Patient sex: M
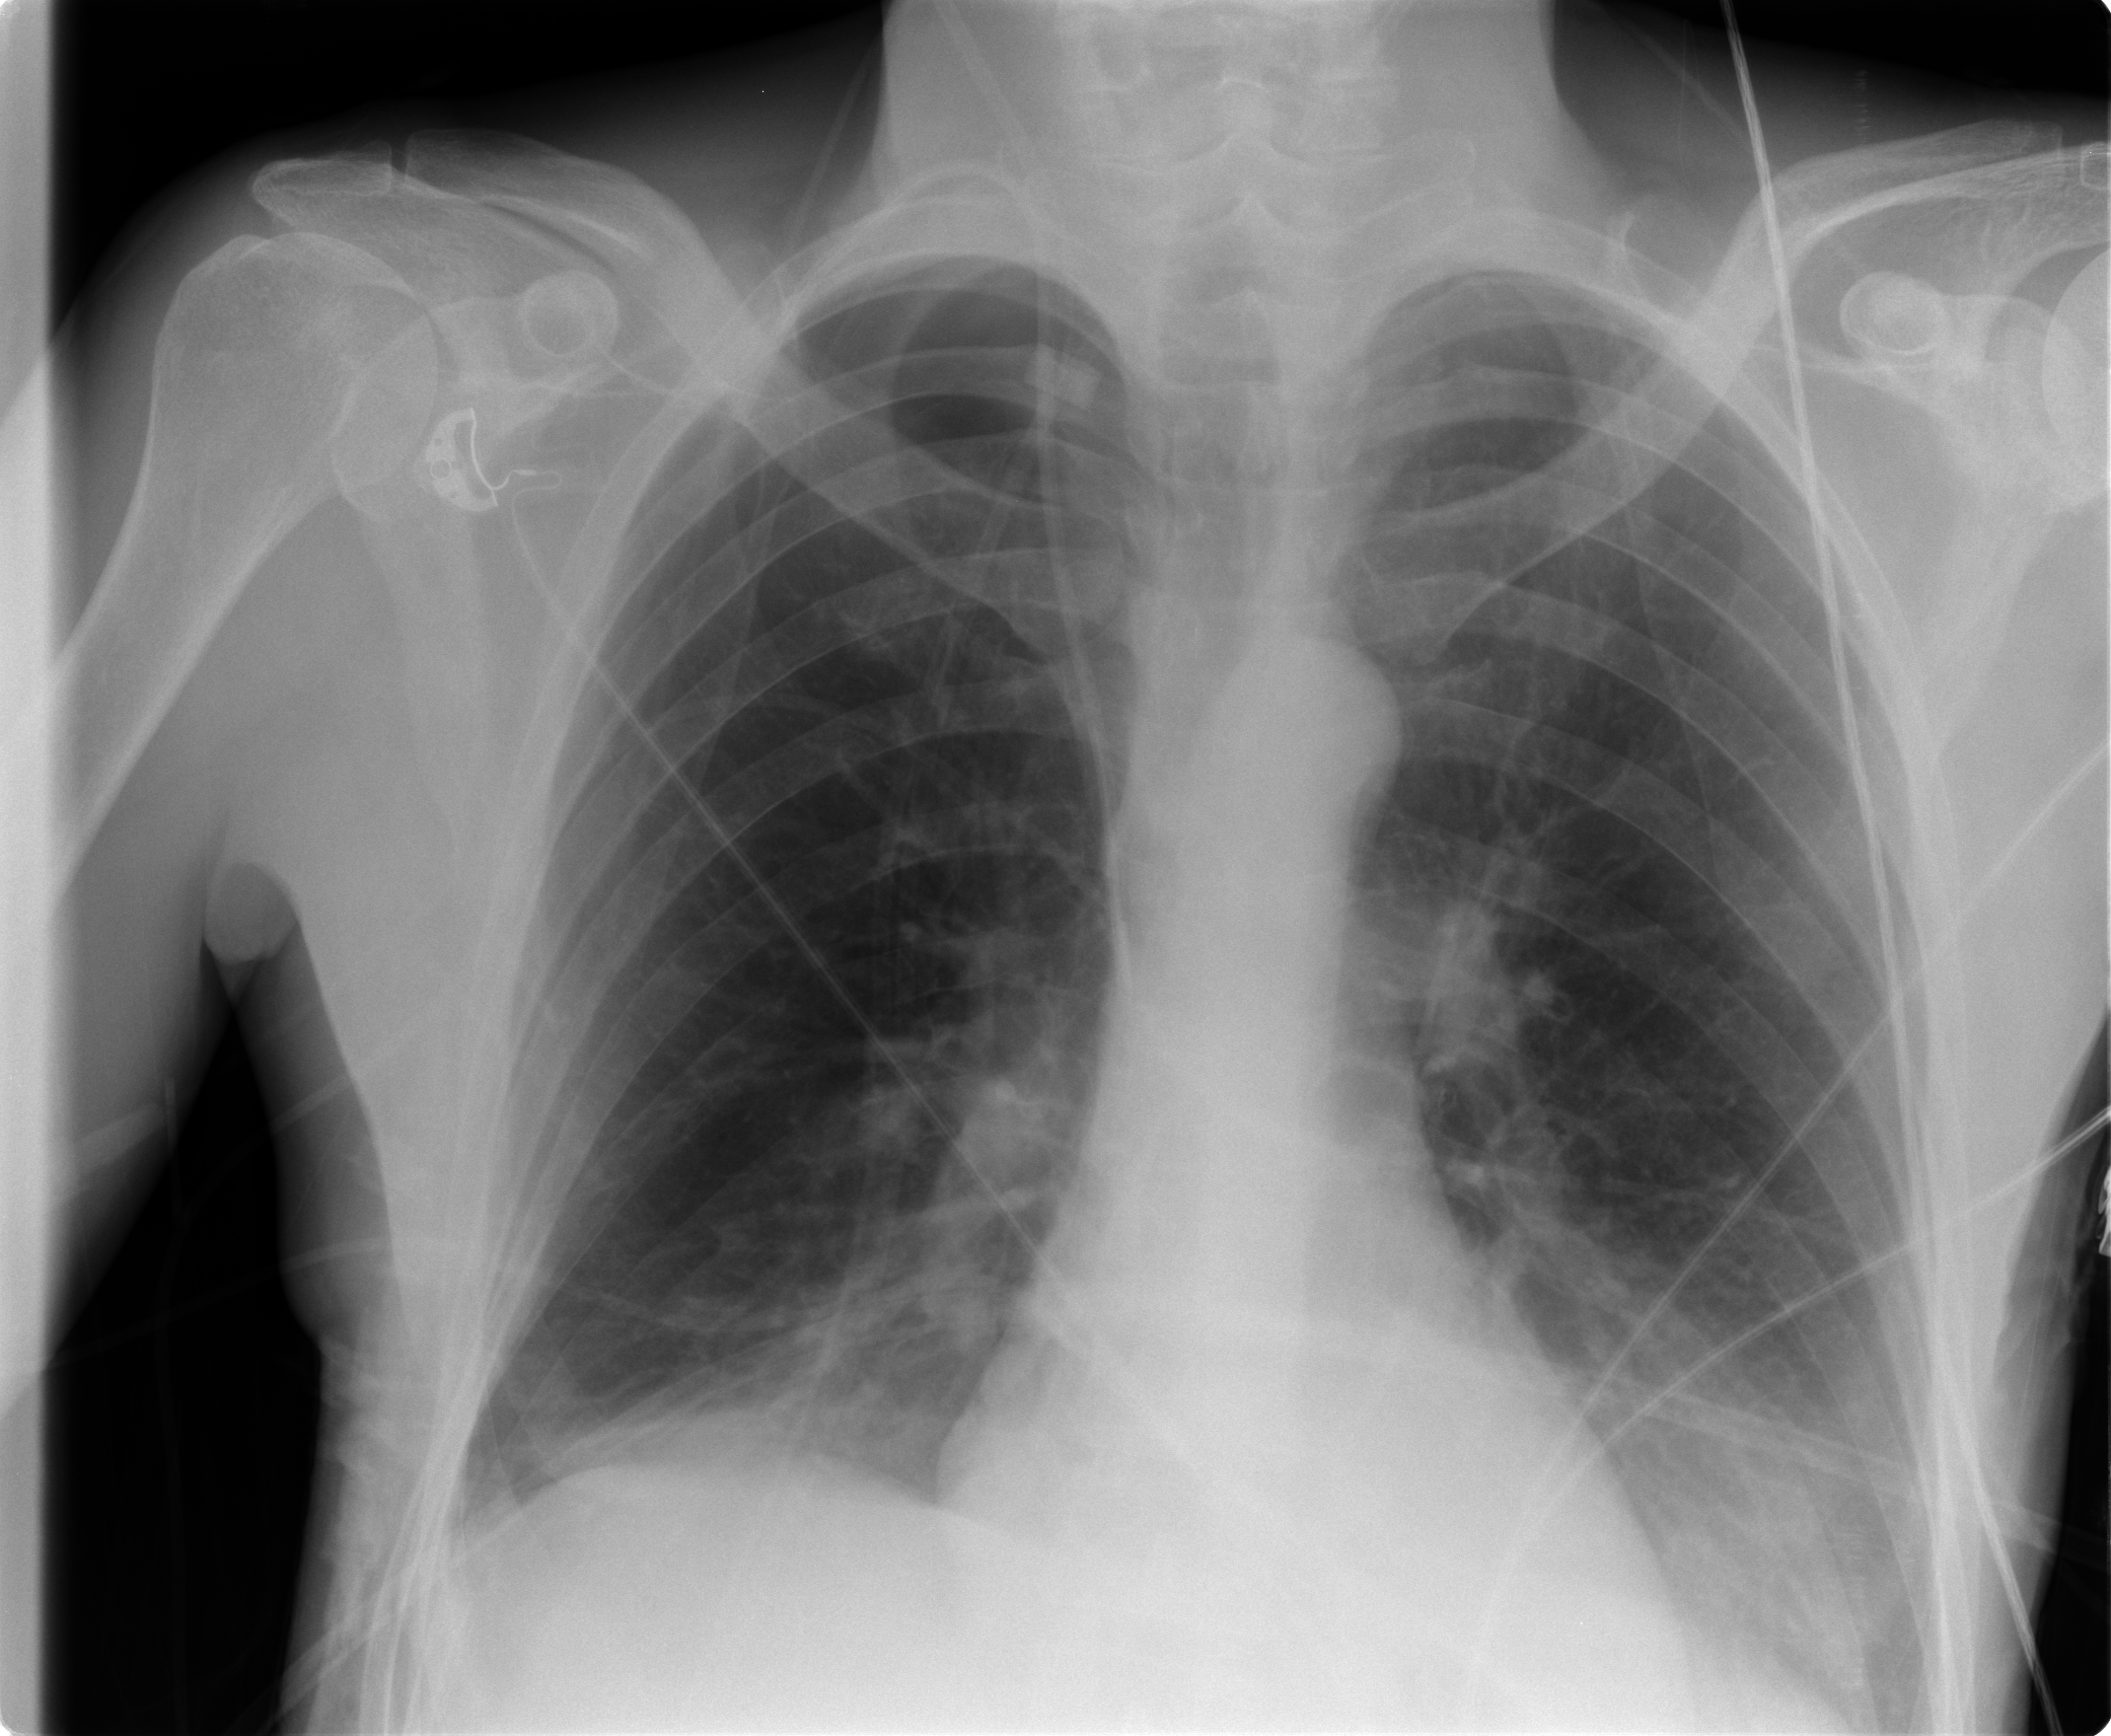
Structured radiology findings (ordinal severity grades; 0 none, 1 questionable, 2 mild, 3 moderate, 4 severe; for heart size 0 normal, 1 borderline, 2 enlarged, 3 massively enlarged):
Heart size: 0
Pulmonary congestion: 0
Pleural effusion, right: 0
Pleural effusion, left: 0
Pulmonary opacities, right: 0
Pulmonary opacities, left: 0
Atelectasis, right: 2
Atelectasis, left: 2